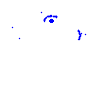
Particle: electron